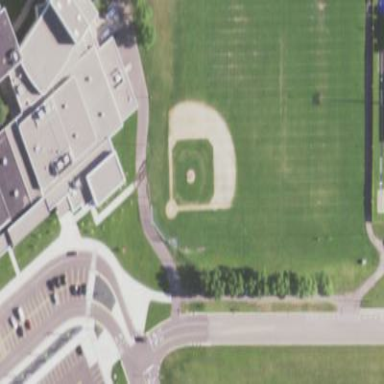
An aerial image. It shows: Baseball pitch for leisure land.